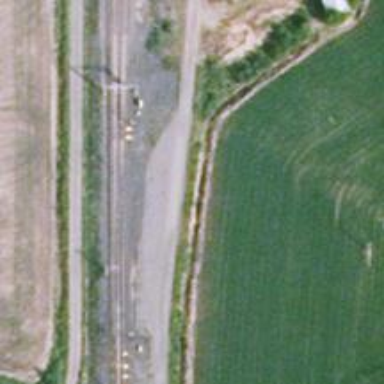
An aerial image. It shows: Site related to railway infrastructure.